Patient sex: M
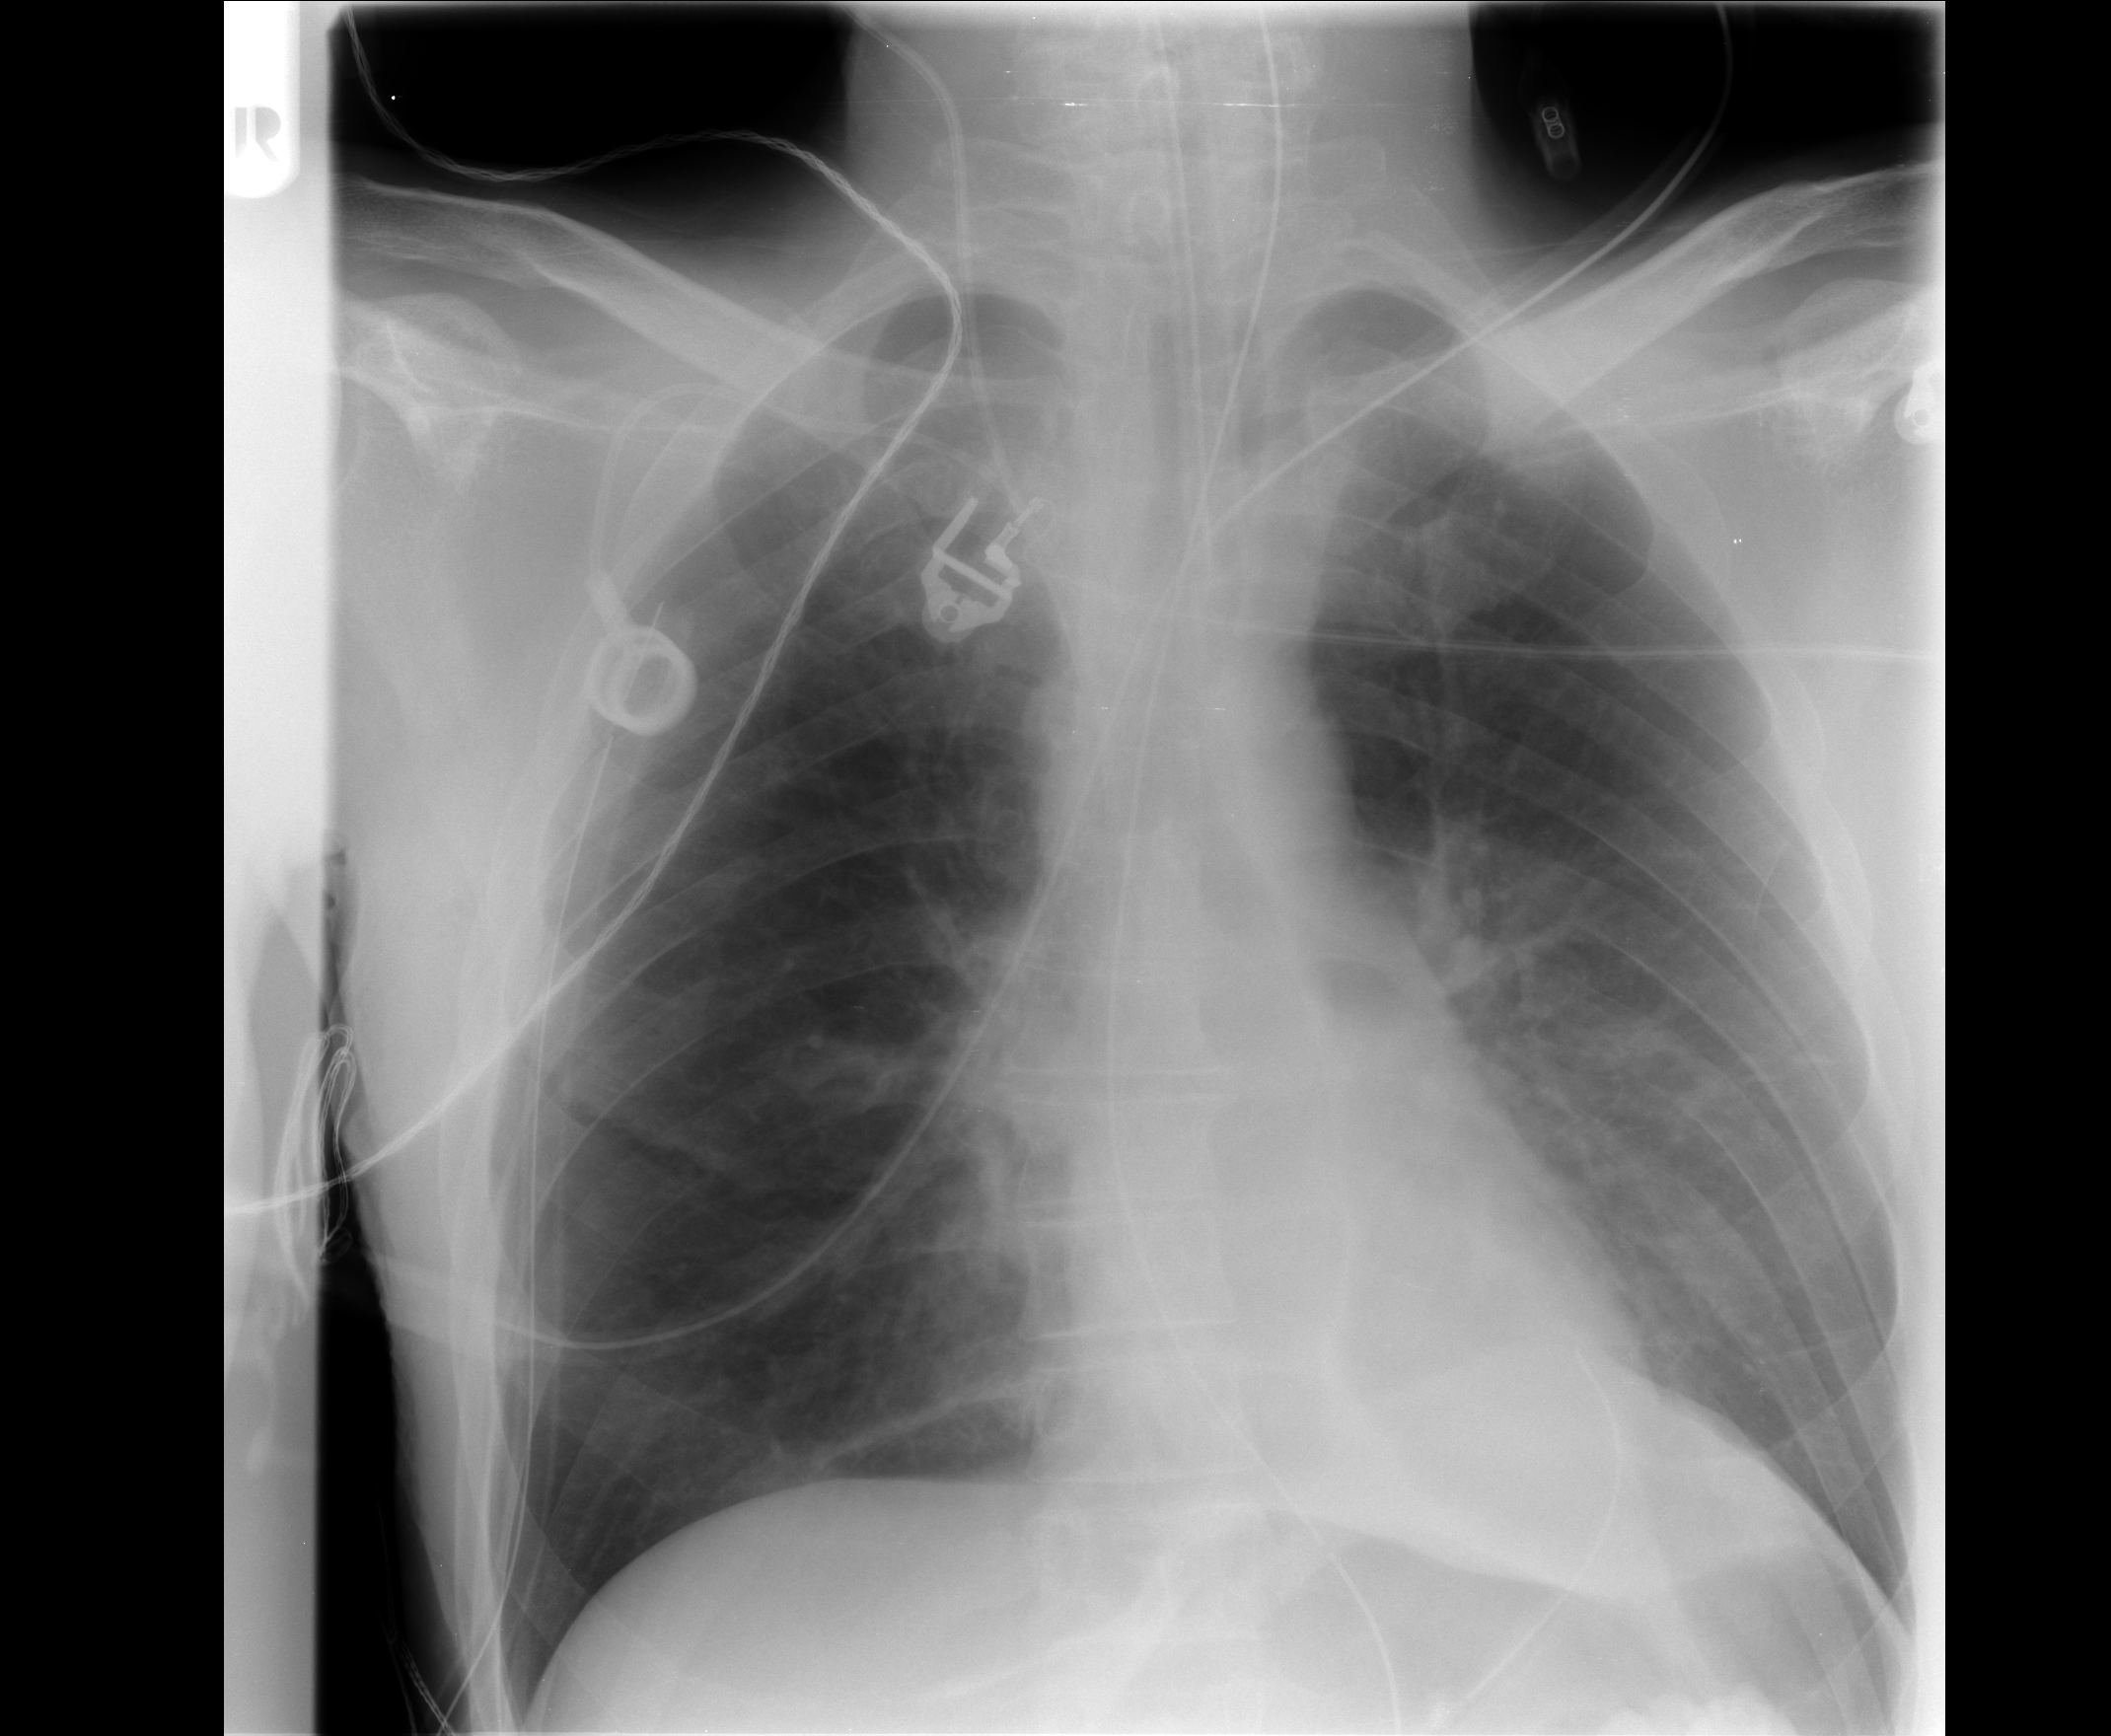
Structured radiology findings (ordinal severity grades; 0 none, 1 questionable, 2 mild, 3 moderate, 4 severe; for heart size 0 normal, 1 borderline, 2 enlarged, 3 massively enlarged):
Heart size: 0
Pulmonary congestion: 0
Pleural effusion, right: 0
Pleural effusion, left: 0
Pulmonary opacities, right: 0
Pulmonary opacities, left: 0
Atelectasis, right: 1
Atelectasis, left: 2